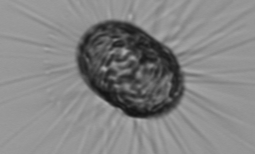
Label: Corethron_hystrix